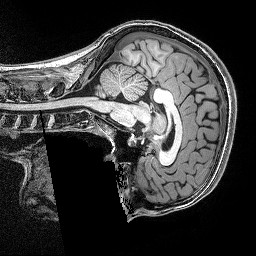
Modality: T1w
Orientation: sagittal
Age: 20
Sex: female
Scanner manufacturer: siemens
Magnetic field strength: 3 T
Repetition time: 2.5 s
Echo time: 0.00343 s